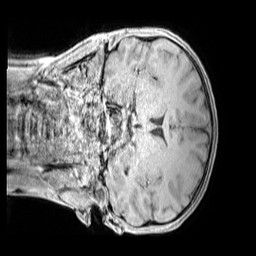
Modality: MP2RAGE
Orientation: coronal
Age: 11
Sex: male
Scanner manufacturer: siemens
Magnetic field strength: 3 T
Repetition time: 4 s
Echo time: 0.00299 s